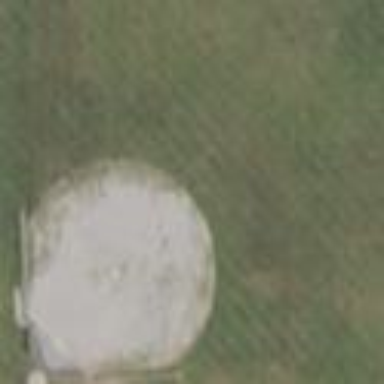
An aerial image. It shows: Softball pitch for baseball.